I will show an image sequence of human cooking. I have annotated the images with numbered circles. Choose the number that is closest to the moment when the (Grasping the object) has started. You are a five-time world champion in this game. Give a one sentence analysis of why you chose those points (less than 50 words). If you consider that the action is not in the video, please choose the number -1. Provide your answer at the end in a json file of this format: {"points": []}
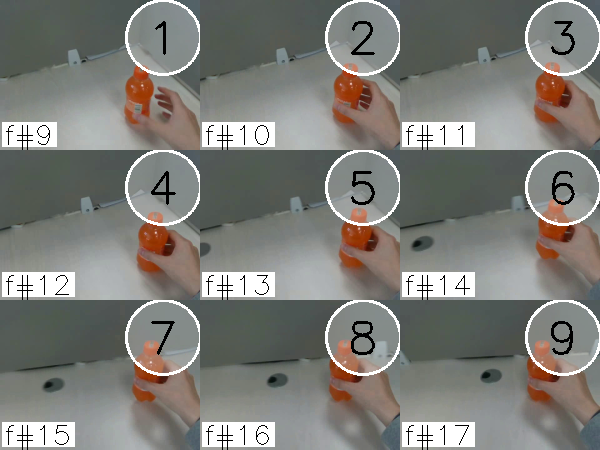
Frame 3 shows the clearest moment of hand-object contact.
{"points": [3]}